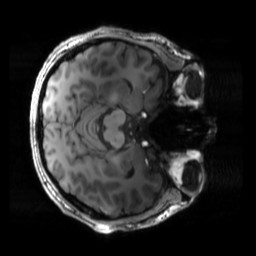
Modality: T1w
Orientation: axial
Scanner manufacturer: siemens
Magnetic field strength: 6.98 T
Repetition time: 1.7 s
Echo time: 0.00254 s